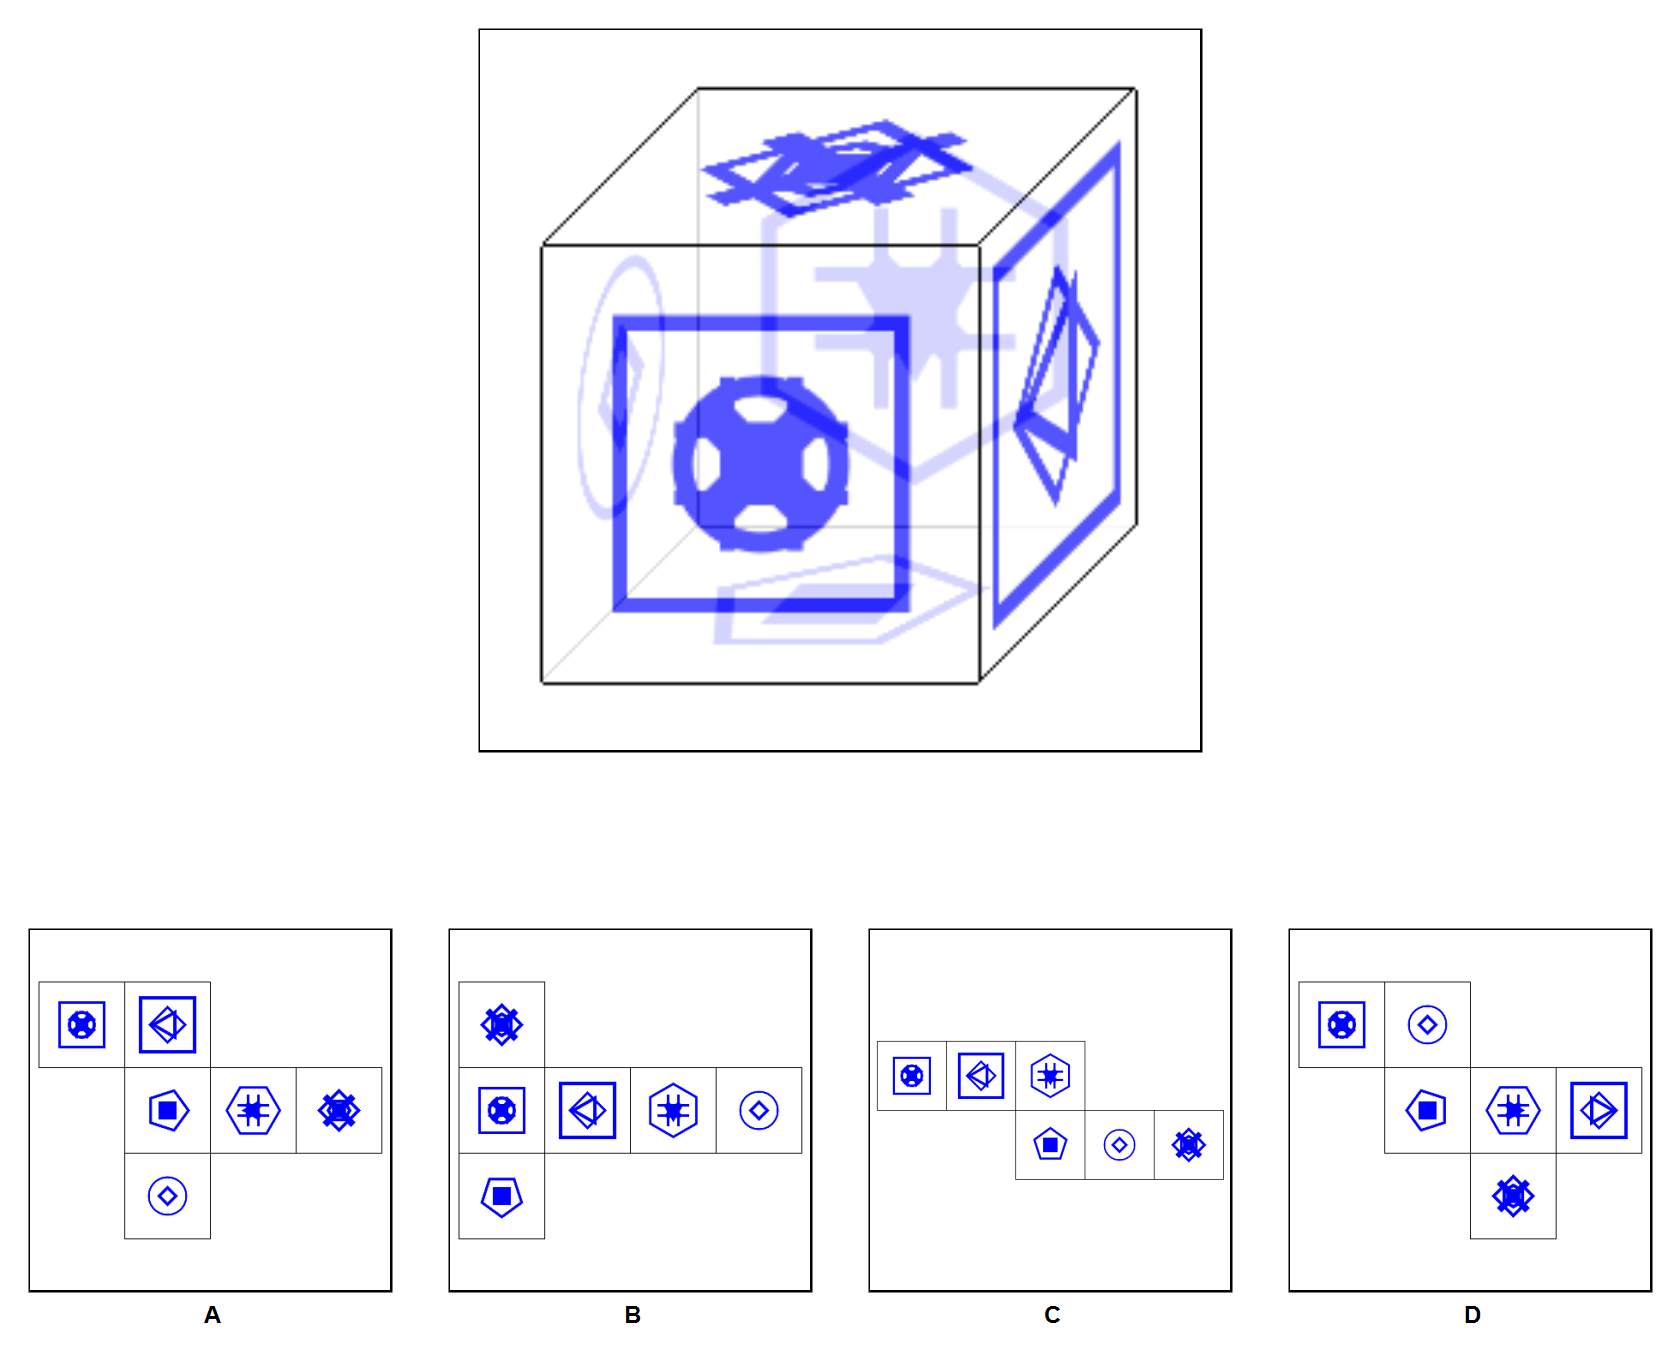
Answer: D